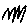
Label: zigzag